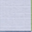
Piece: xx